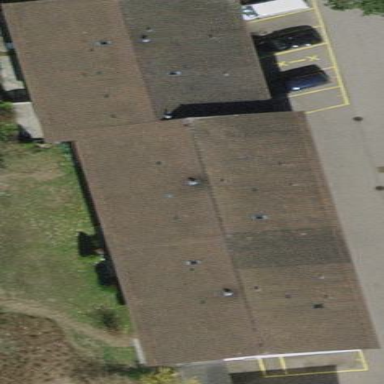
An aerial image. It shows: Building with tiled roof.